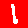
Digit: 1